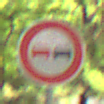
Verkehrszeichen: Ueberholverbot
Umgebung: Outdoor, RoadRail
Tageszeit: MorningAfternoon
Wetter: Clear
Licht: Natural
Jahreszeit: NotSpecified
Kontrast: LowContrast